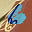
Label: 6